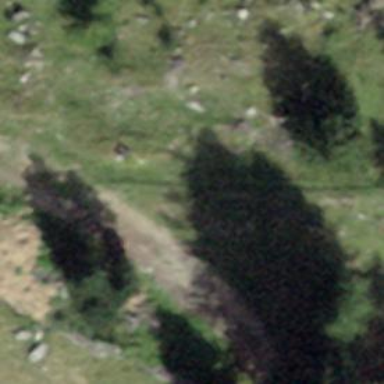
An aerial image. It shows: Abandoned railway.